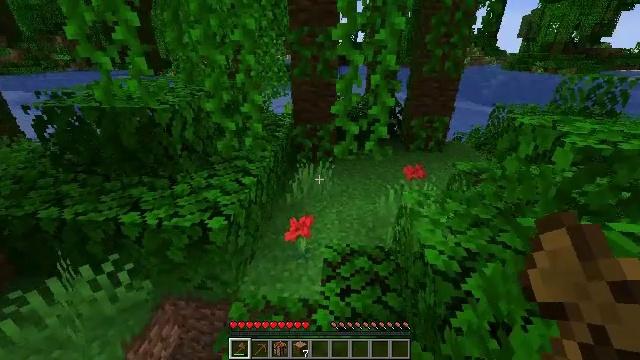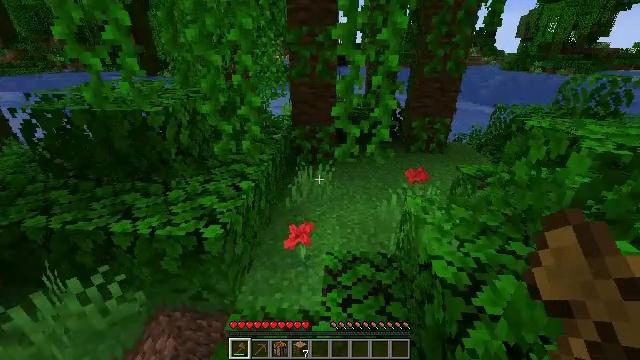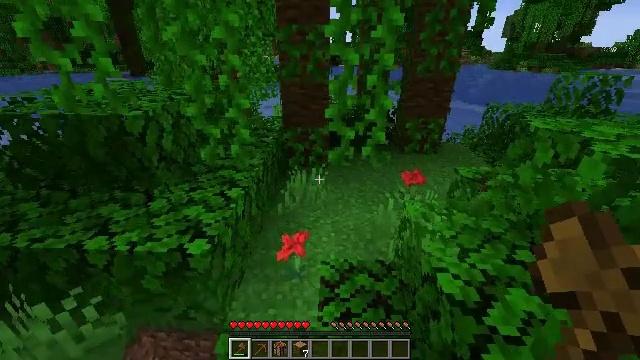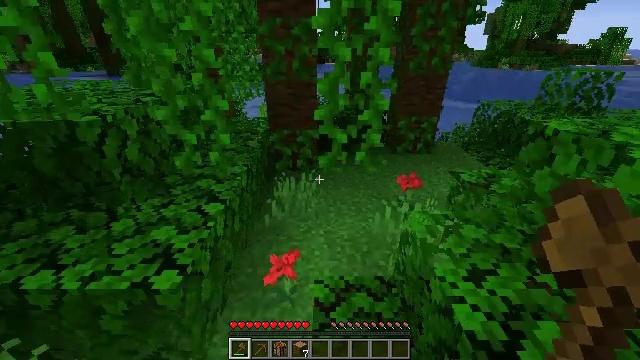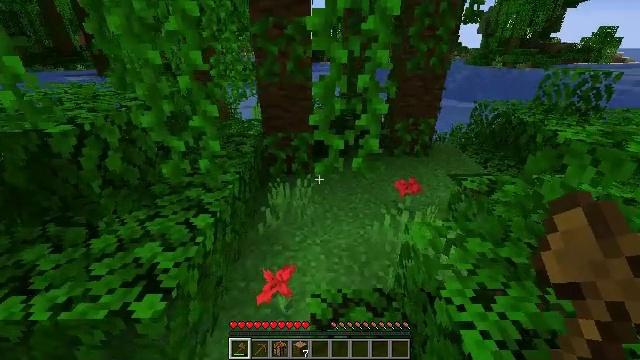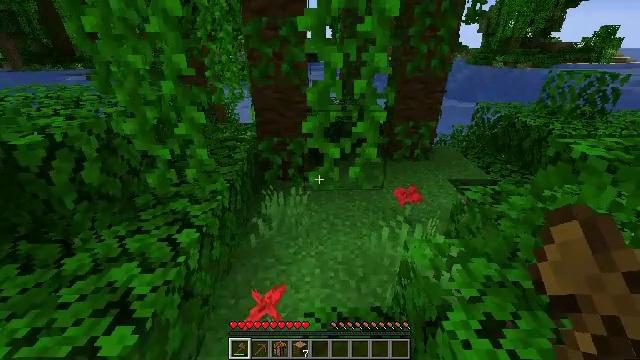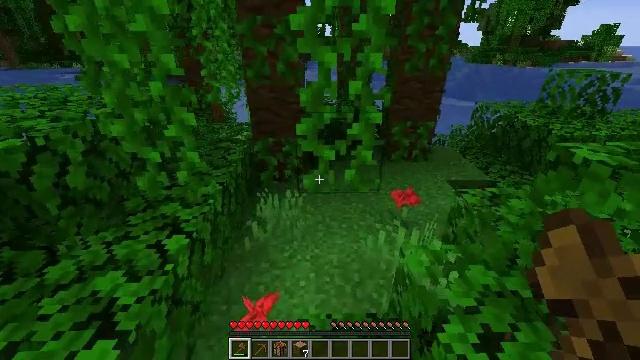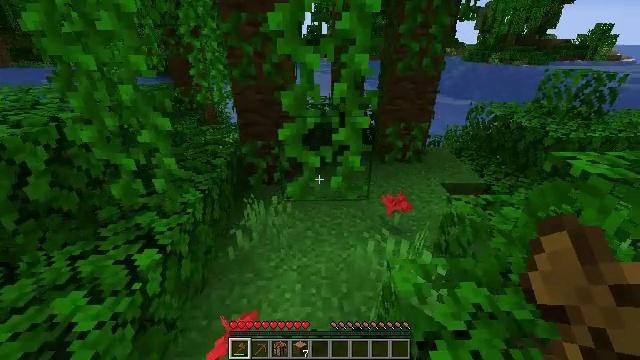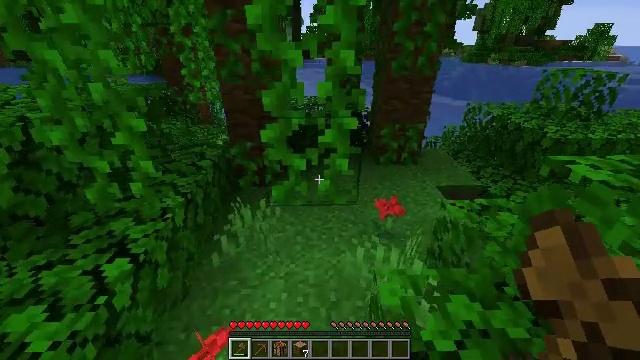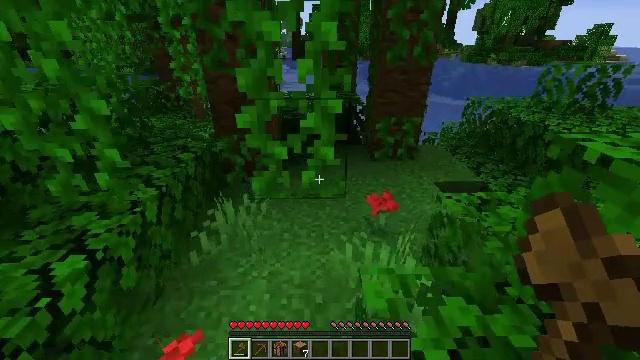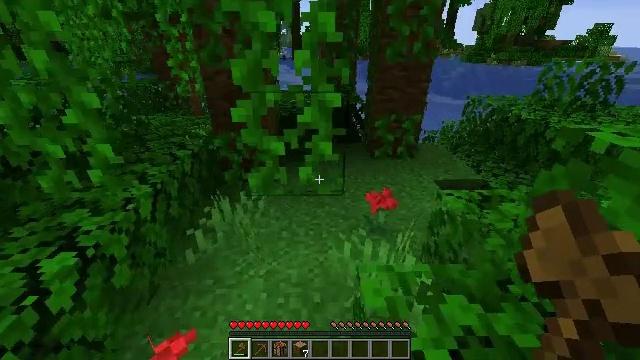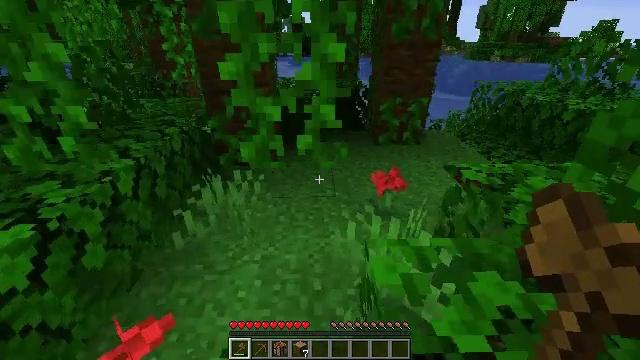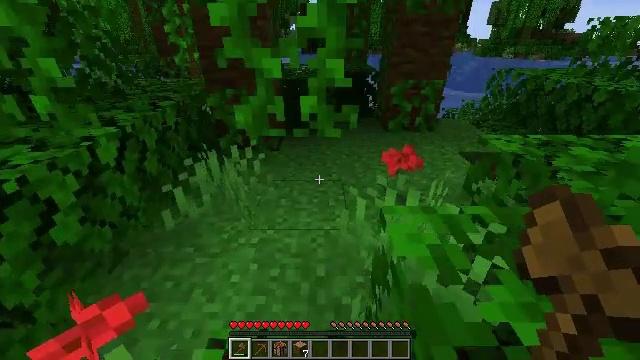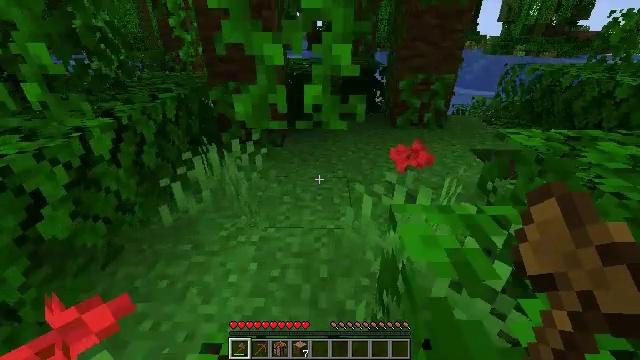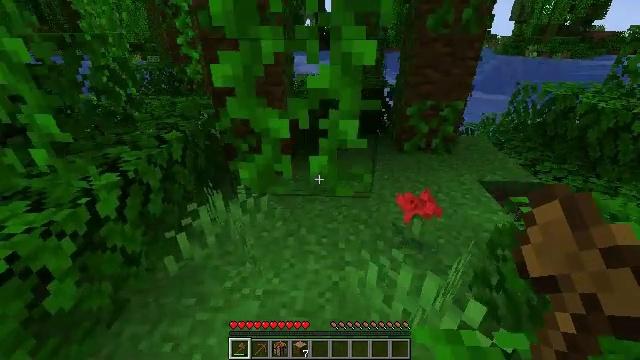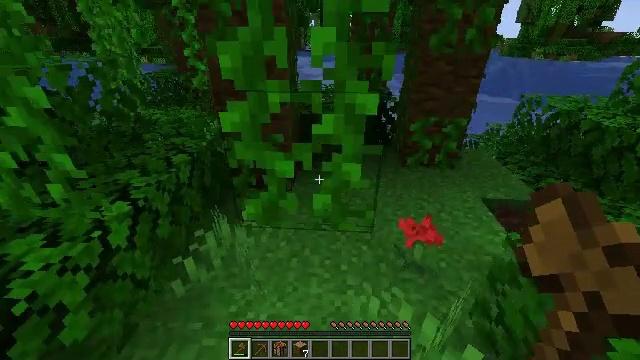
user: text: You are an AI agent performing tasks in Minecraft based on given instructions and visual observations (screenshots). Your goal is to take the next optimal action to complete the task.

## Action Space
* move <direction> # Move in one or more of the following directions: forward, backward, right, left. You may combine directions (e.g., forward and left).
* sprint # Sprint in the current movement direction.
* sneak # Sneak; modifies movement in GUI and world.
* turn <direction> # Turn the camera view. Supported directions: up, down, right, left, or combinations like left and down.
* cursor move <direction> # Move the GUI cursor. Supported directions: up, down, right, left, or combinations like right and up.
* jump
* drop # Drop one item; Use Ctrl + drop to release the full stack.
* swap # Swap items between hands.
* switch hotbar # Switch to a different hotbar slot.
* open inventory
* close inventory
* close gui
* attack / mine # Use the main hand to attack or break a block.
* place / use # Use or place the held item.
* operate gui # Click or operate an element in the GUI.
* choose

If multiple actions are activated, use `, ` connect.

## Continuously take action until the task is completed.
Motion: motion action
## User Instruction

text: Gather grass by holding the left mouse button.
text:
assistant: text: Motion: move forward
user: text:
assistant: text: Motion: move forward, turn right
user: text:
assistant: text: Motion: move forward, turn right
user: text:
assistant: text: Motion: move forward, turn right
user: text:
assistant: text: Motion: move forward and move right
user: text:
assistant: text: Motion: move forward and move right
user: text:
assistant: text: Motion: move forward and move right
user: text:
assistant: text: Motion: move forward and move right
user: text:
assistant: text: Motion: move forward and move right
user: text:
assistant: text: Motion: move forward and move right
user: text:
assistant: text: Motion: move forward and move right
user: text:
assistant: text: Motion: move forward and move right, turn left
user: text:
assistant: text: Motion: move forward and move right, turn left
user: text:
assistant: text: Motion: move forward and move right, turn left, jump
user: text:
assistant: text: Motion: move forward and move right, jump
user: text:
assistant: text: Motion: move forward and move right, jump
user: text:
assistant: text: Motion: move forward and move right, jump
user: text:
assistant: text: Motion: move forward and move right, turn down, jump
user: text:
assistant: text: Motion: move forward and move right, turn right and down, jump
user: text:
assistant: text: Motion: move forward and move right, turn right and down
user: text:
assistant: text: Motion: move forward and move right, turn right and down
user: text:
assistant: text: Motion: move forward and move right, turn right and down
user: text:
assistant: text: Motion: move forward and move right
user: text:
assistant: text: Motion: move forward and move right
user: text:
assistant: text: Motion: move forward and move right
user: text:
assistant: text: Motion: move forward and move right
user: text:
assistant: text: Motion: move forward and move right
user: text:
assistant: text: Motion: move forward and move right
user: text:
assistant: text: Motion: move forward and move right
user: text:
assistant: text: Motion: move forward and move right